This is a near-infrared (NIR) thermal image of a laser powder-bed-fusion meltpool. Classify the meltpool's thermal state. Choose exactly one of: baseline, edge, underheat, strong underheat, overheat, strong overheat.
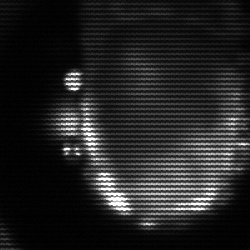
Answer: baseline